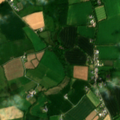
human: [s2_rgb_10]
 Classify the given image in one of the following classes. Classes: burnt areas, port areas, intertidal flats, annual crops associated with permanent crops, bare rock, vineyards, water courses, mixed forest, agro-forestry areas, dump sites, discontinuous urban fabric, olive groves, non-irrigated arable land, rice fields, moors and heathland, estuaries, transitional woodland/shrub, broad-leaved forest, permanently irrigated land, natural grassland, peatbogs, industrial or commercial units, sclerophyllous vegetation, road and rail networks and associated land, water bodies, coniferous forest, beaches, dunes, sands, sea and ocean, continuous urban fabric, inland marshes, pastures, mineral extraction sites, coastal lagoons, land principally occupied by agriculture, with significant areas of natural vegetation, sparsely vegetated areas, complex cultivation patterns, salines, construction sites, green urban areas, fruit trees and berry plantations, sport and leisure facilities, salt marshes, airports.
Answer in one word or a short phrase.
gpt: non-irrigated arable land, pastures